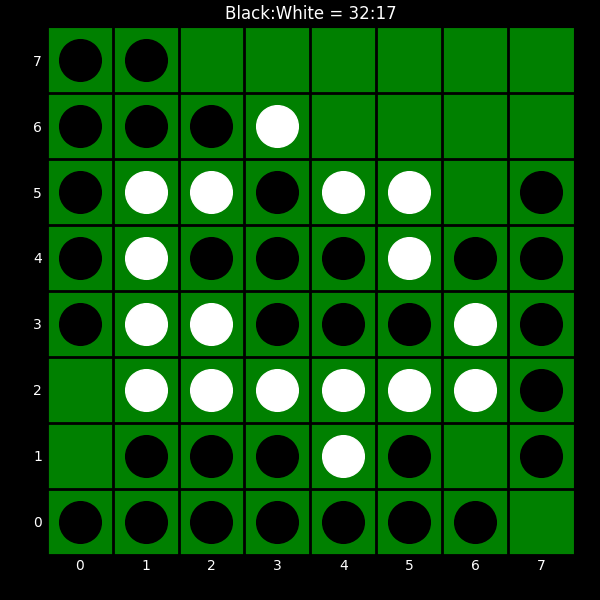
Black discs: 32
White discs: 17